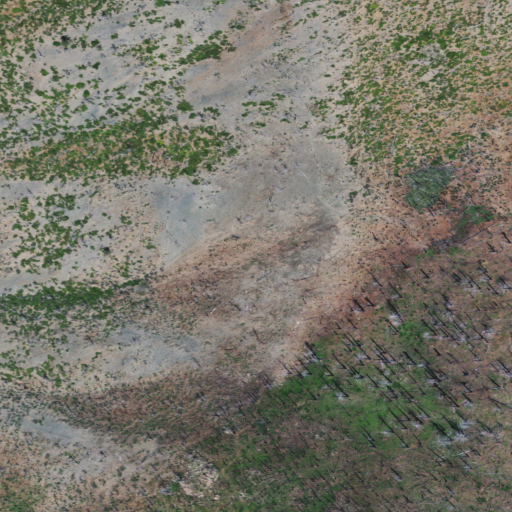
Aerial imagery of gap in Oregon named Eagle Gap containing shrub, grassland, and evergreen forest